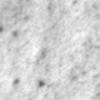
Label: no_change